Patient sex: F
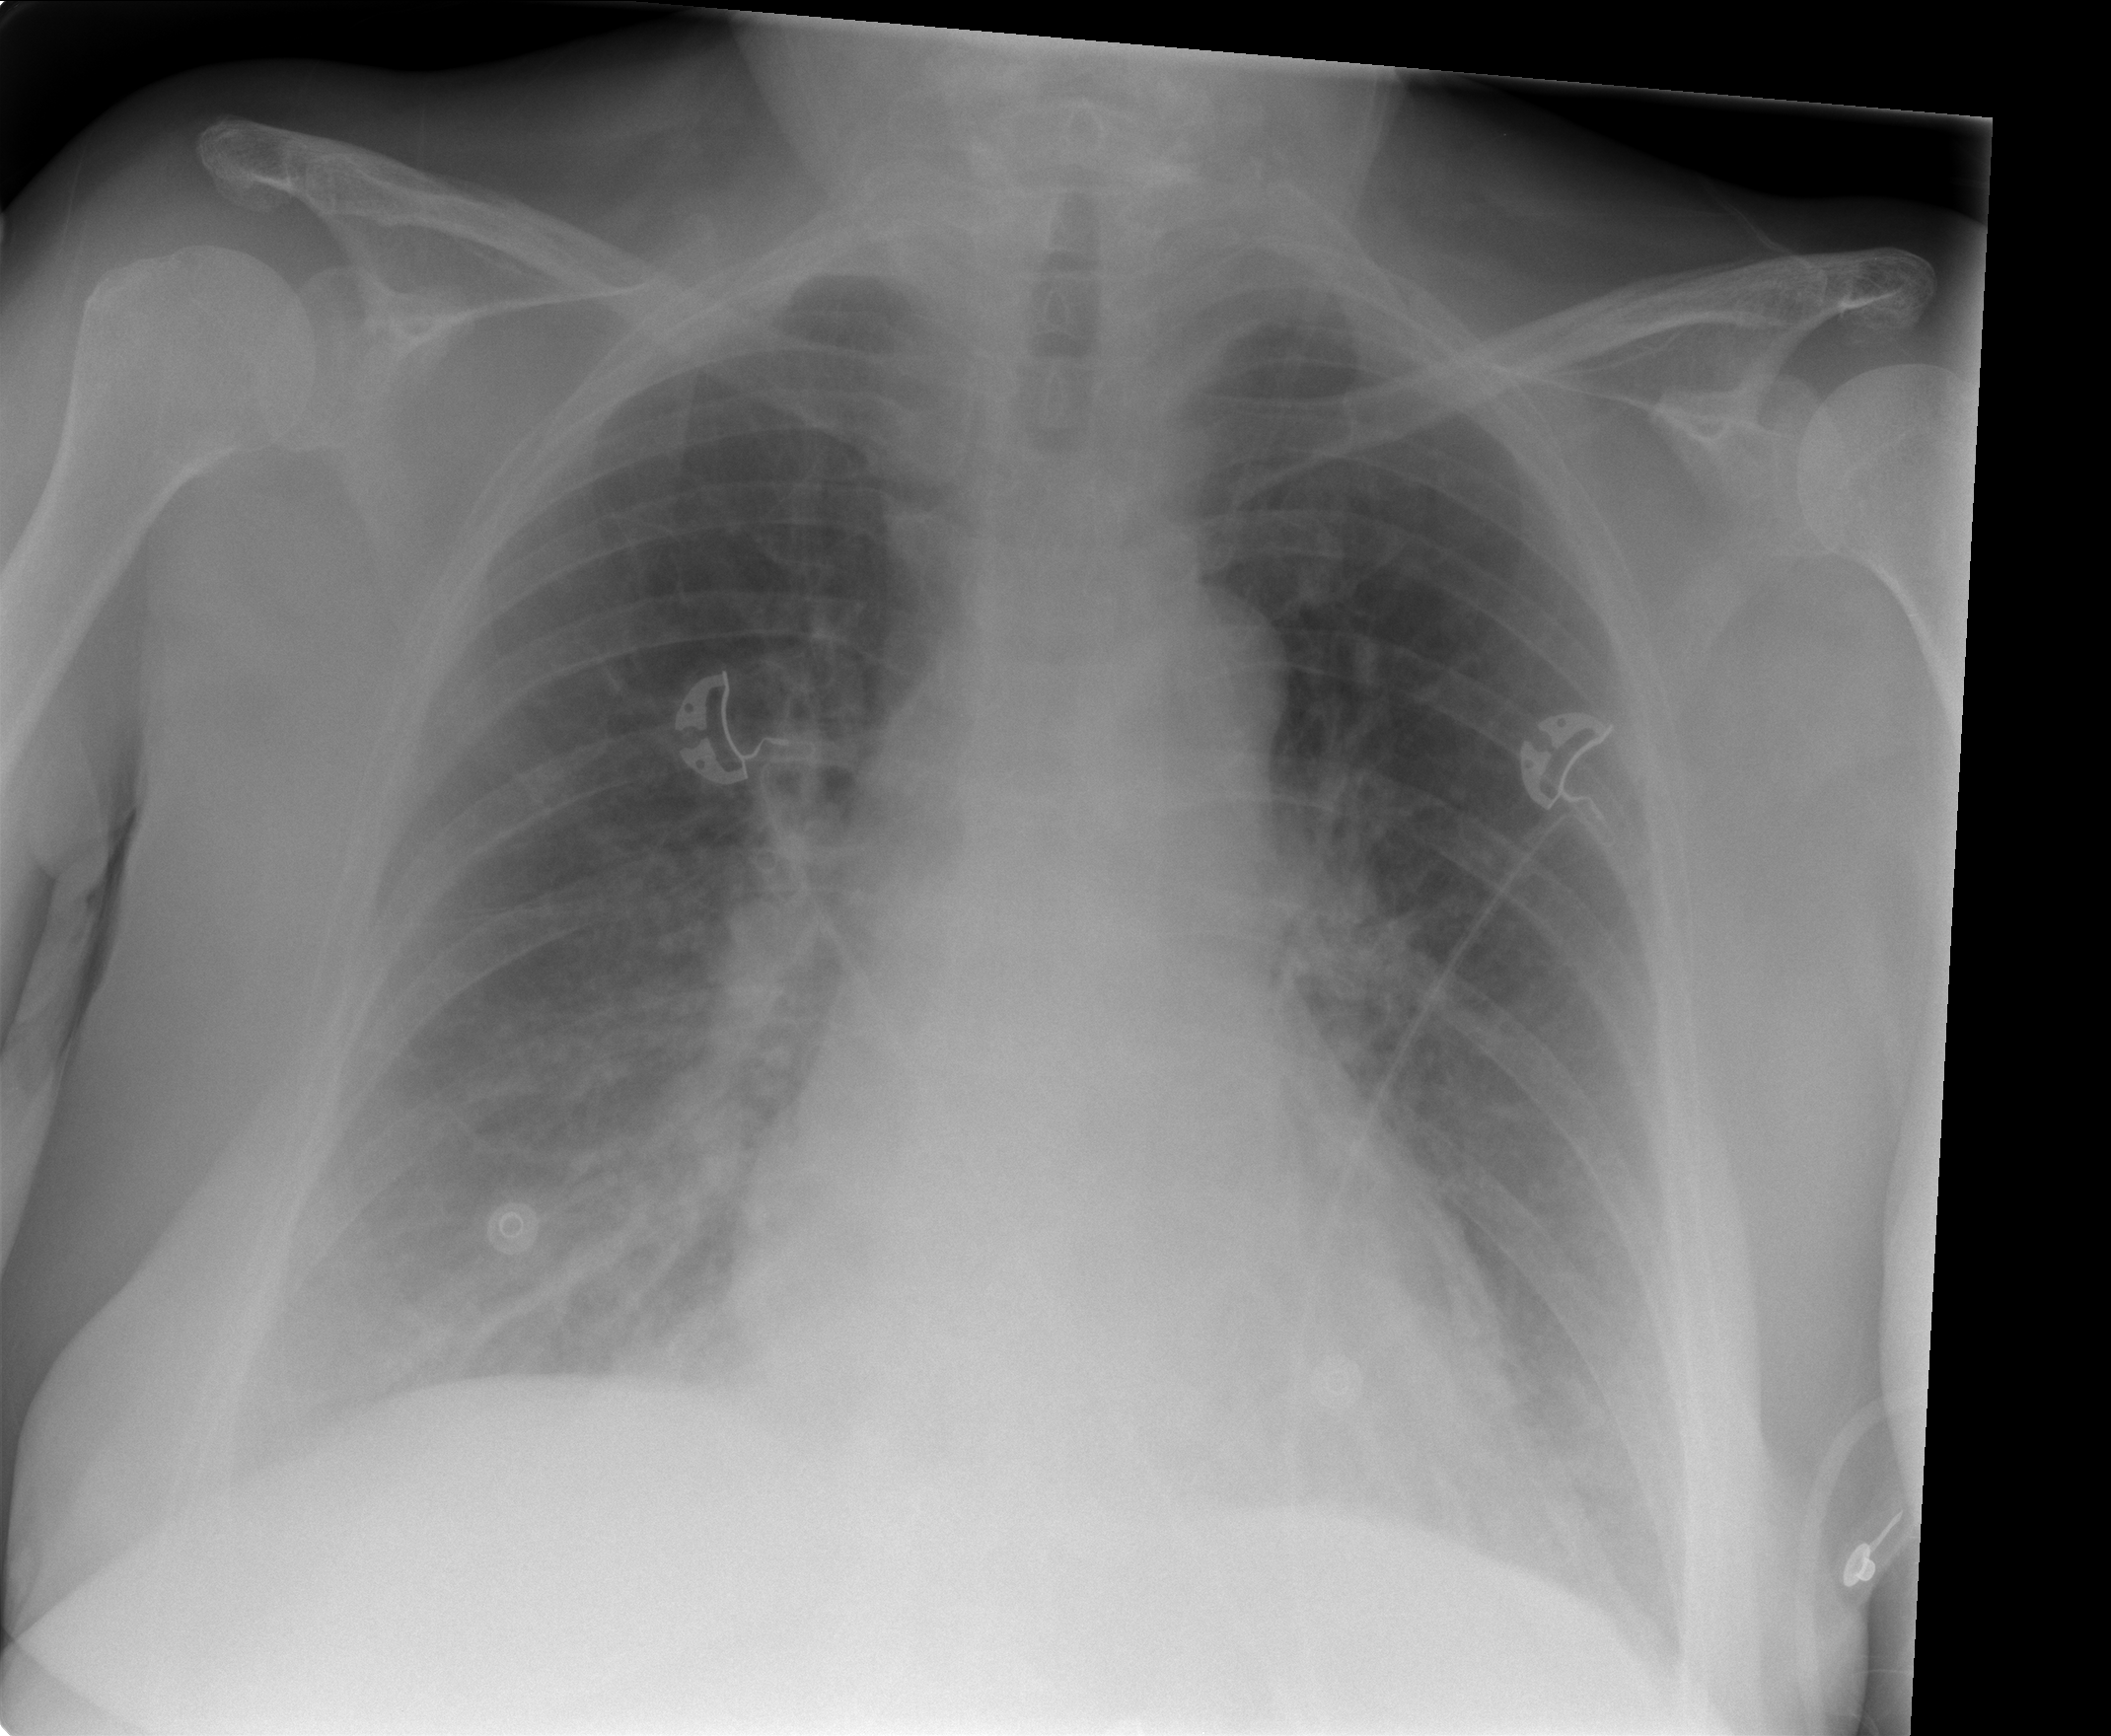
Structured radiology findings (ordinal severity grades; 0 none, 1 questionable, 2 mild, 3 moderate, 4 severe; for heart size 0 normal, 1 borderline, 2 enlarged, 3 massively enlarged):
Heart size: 0
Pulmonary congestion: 2
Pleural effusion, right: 0
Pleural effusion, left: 0
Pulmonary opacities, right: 2
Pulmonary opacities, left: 2
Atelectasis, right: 0
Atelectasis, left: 0